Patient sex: M
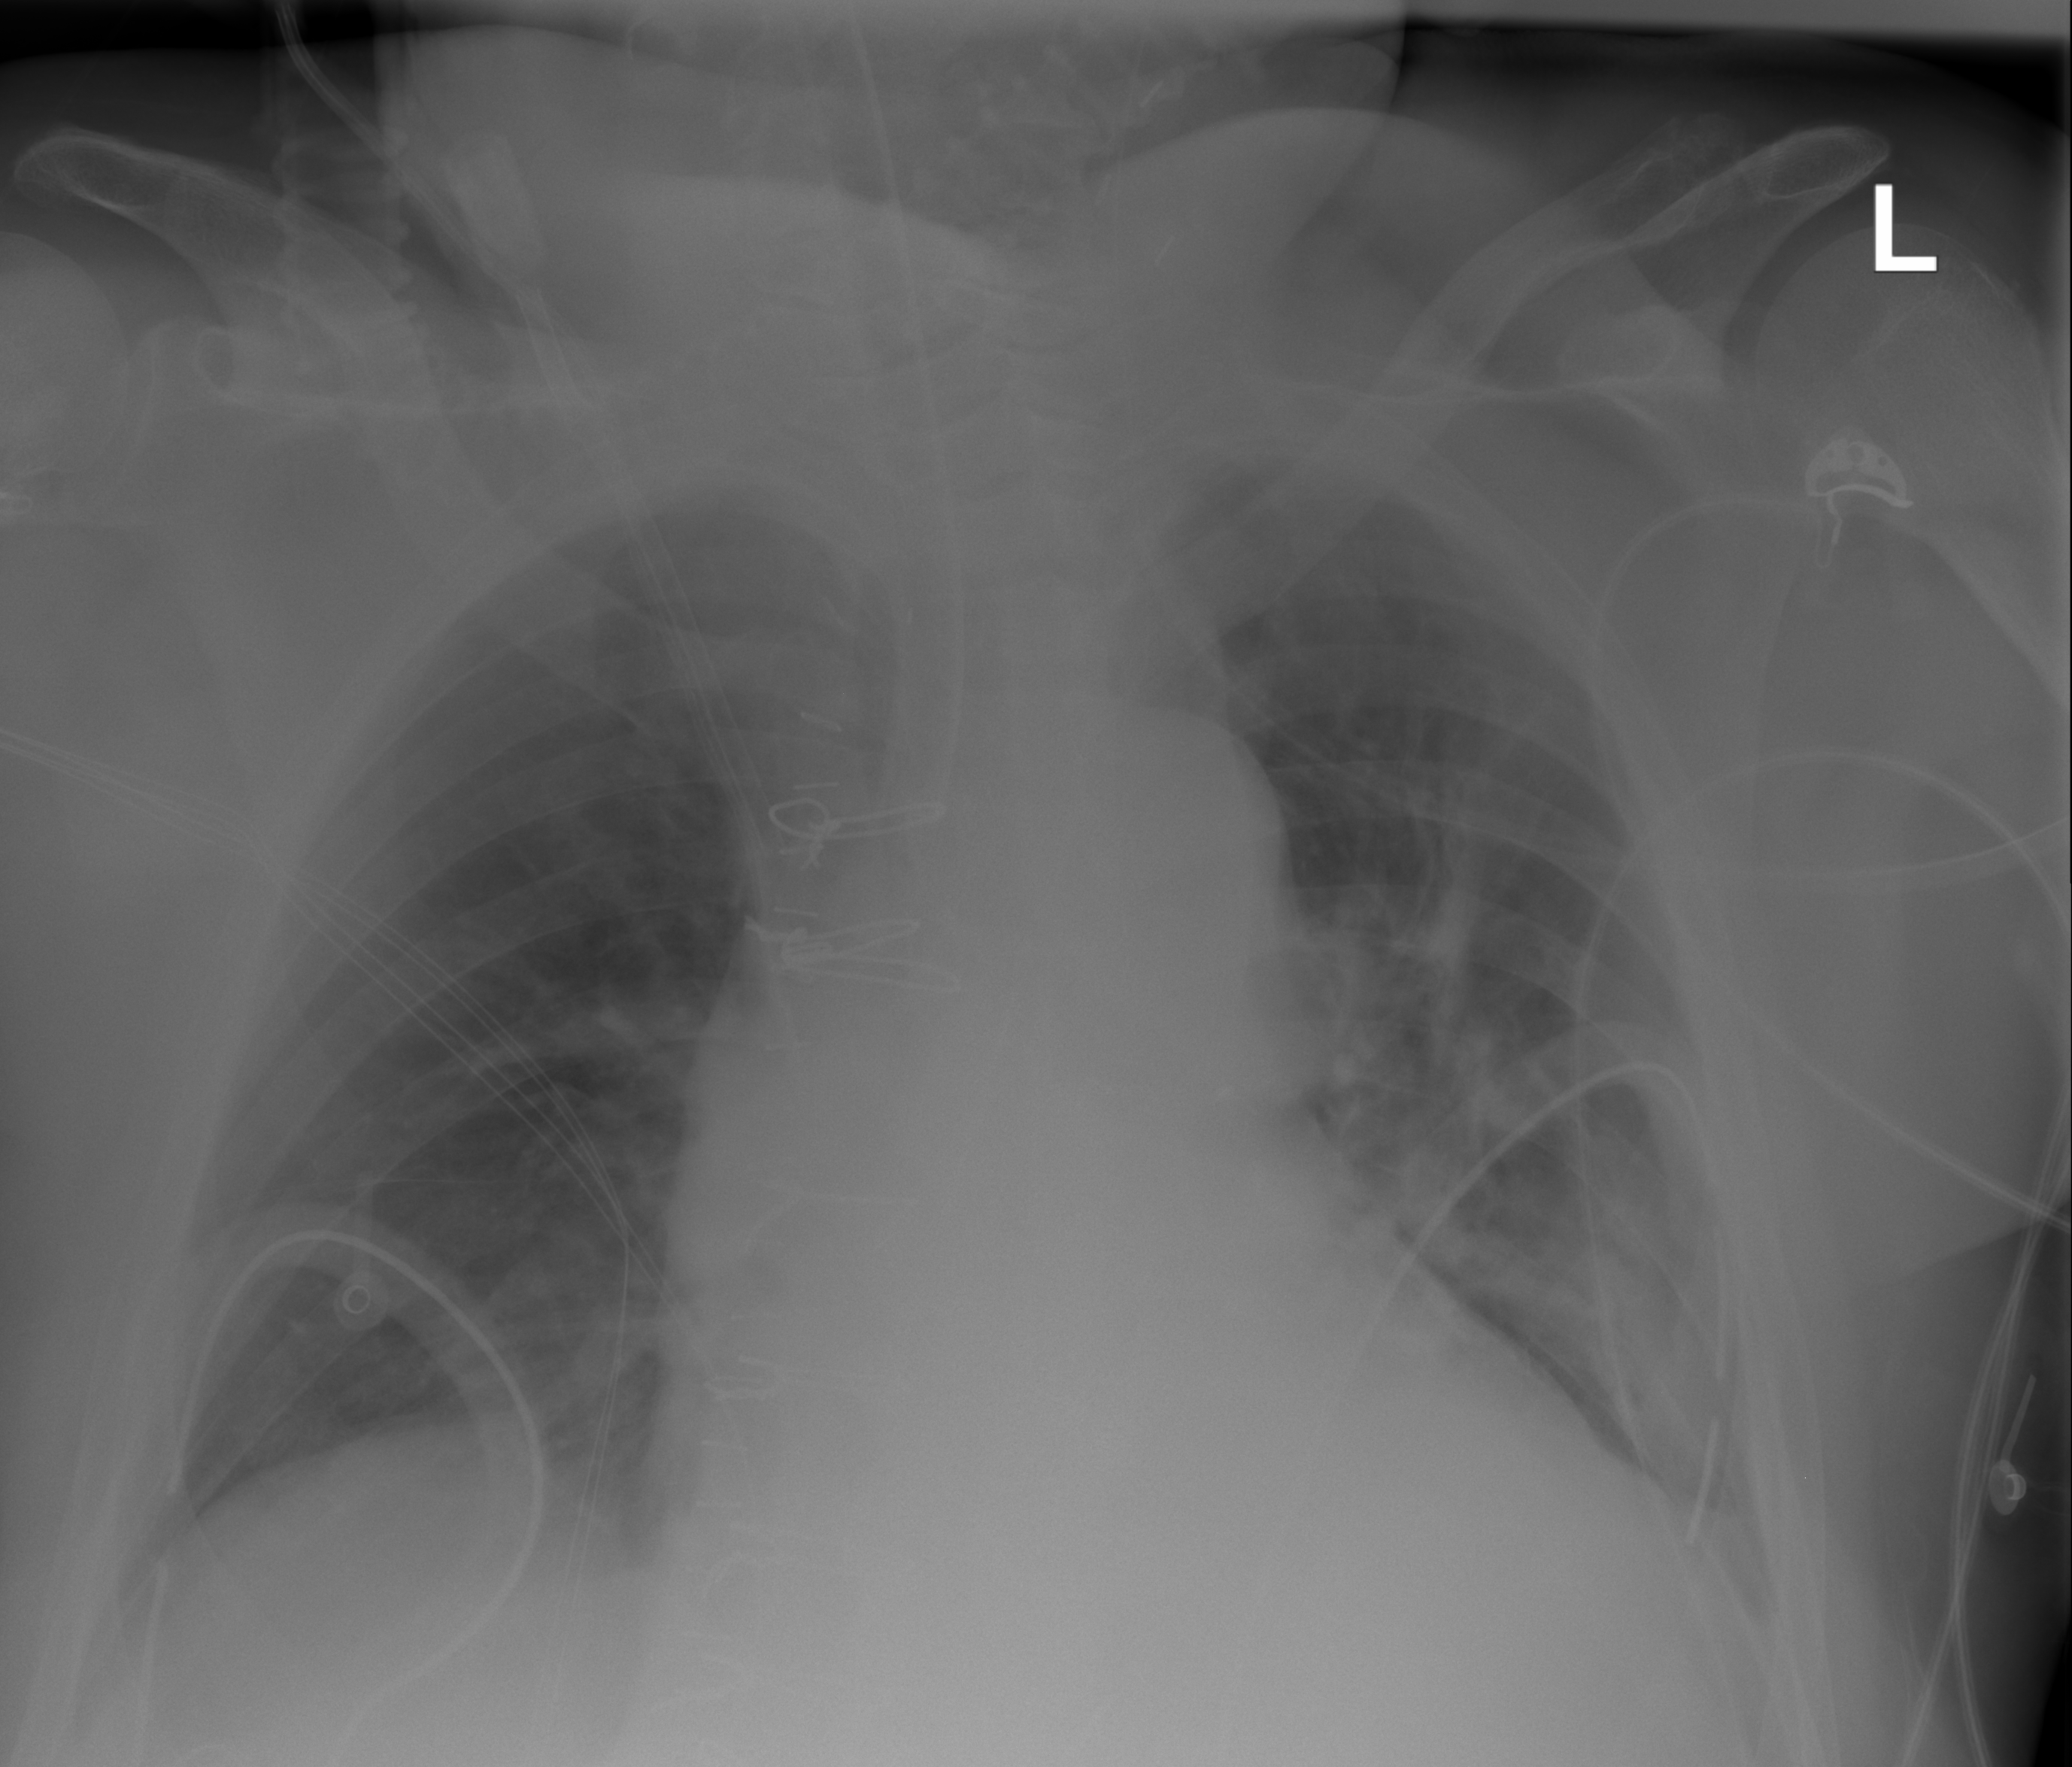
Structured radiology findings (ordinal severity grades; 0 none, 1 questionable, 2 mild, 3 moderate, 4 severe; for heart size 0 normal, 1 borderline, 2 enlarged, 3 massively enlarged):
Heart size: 2
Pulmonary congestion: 1
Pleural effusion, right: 0
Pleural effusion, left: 1
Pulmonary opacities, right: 0
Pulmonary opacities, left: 2
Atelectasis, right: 0
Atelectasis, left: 2